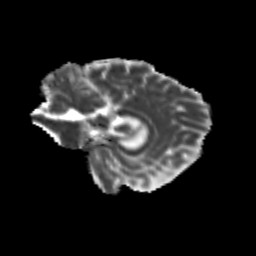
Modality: MD
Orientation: sagittal
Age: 26
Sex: female
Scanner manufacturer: siemens
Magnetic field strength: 3 T
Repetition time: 3.5 s
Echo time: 0.104 s